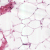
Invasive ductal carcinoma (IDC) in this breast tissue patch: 0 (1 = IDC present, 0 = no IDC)